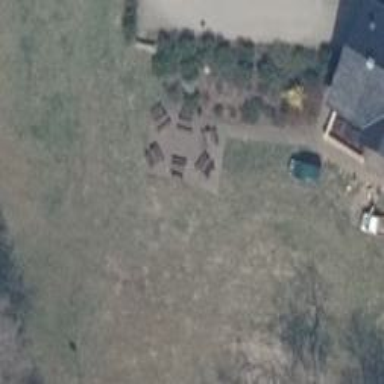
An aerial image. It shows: Picnic site popular for tourists.